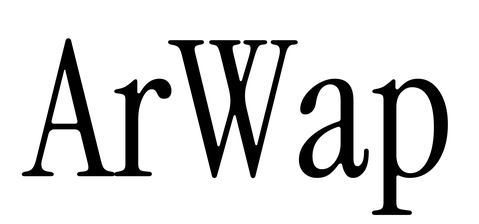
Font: InstrumentSerif-Regular